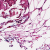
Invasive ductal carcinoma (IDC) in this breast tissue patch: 0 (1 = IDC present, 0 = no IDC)